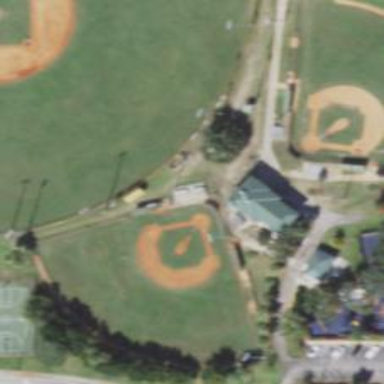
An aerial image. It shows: Baseball pitch for leisure and sports activities.